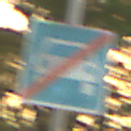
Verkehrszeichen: EndeKraftfahrstrasse
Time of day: SunriseSunset
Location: Outdoor (RoadRail)
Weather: Clear
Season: NotSpecified
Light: Natural